Question: I'm using chosen.js for Dropdowns in a form on a grails-environment.
I want the users to be able to select an empty option, but somehow it is ignored.
There must be a possibility to do this?
Because the workaround to set an option like "select-none" and later in data-bindig make a if condition if select-none value= "" would be unpretty.
to show my problem :
for example this select :
'''
<g:select id="foo" data-placeholder="bar" class="foo chzn-select" style="width: 245px;" tabindex="4"
from="${['M', ' ', 'F']}" value="foo" name="titel"/>
'''
would return :

Sure this is a nice feature of chosen, but i guess my case is a common case and maybe someone of you already has a solution to override this behaviour
thanks in advance
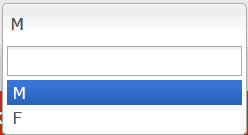
Answer: '''
<g:select name="foo" from="${foos}" noSelection="[' ':' ']" />
'''